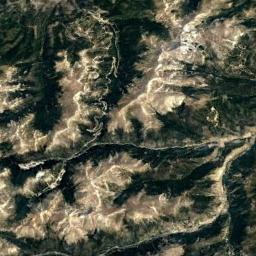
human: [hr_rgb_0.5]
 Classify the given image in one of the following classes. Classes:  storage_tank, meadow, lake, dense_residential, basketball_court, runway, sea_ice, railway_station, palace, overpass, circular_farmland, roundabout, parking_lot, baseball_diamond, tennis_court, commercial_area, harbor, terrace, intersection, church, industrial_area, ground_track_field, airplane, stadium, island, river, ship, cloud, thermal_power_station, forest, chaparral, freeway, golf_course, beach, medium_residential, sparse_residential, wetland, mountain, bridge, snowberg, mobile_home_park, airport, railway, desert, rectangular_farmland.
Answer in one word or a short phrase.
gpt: mountain